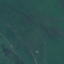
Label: Pasture